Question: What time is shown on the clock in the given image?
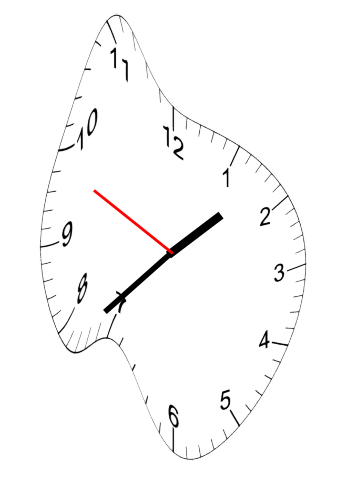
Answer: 01:37:49